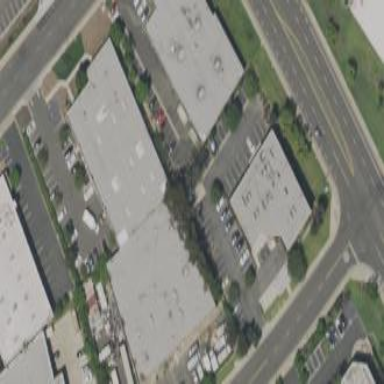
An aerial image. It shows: Commercial building.